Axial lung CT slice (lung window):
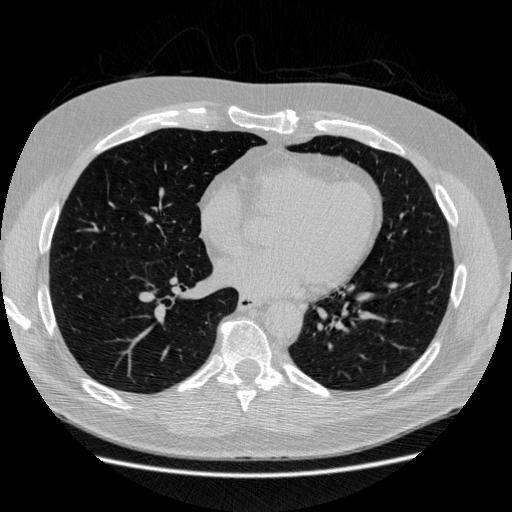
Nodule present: no